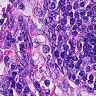
Metastatic tissue present: no